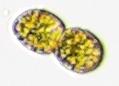
Label: Margalefidinium